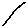
Label: line